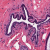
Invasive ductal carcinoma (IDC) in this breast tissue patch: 0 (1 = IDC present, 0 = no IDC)